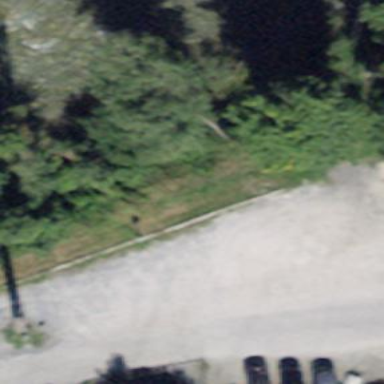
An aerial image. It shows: Parking area with gravel surface.